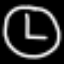
Label: clock